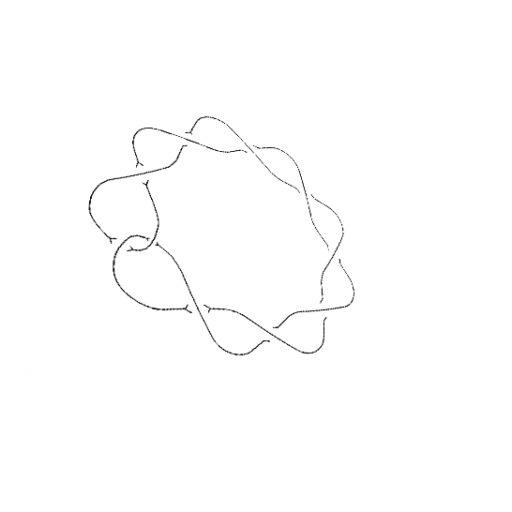
Crossing number: 10